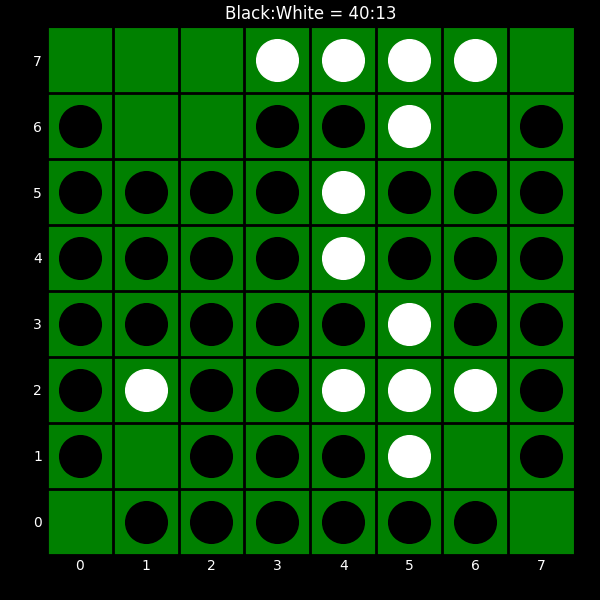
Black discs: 40
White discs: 13